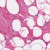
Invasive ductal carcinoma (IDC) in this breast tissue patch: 0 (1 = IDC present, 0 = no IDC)